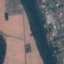
Label: River